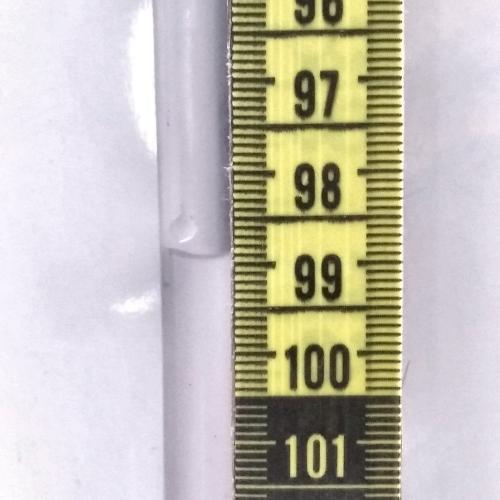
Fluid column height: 98.9 cm